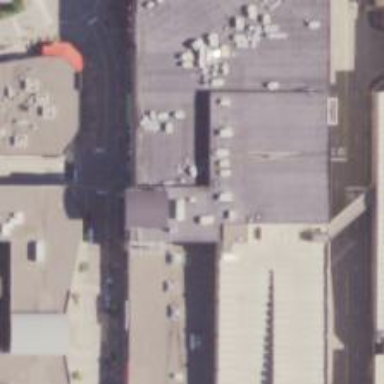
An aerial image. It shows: Cinema.